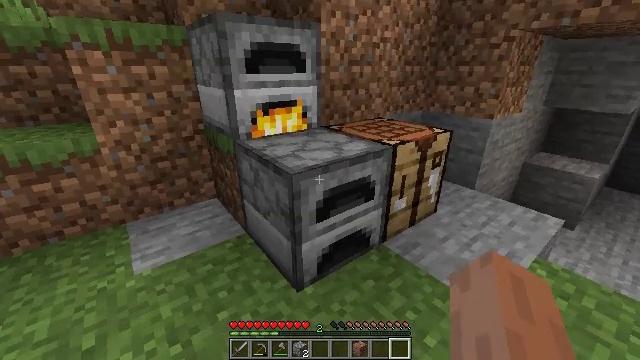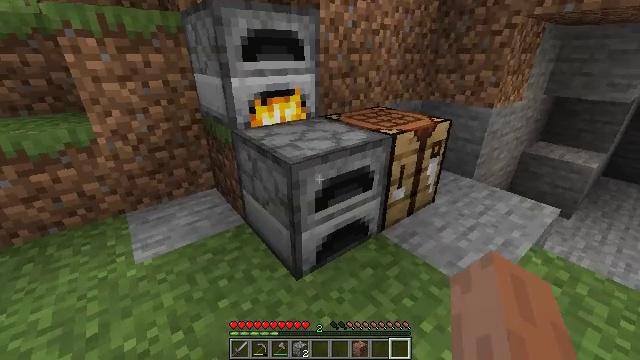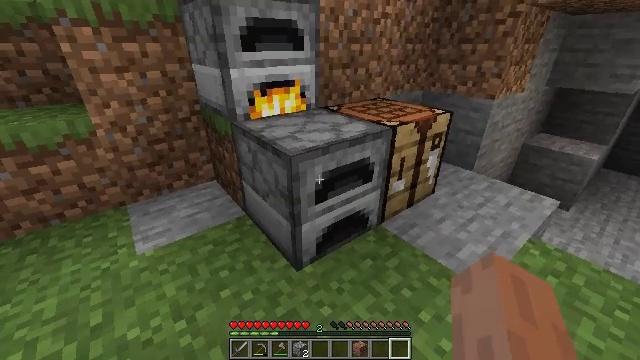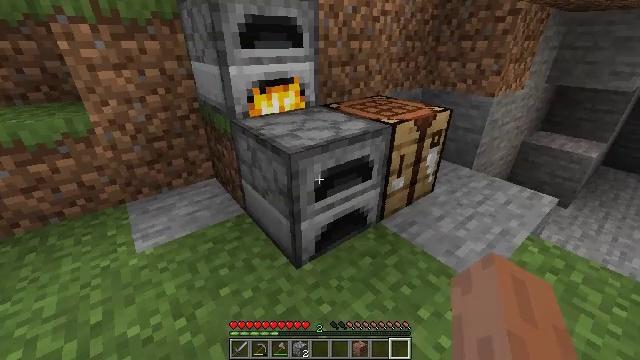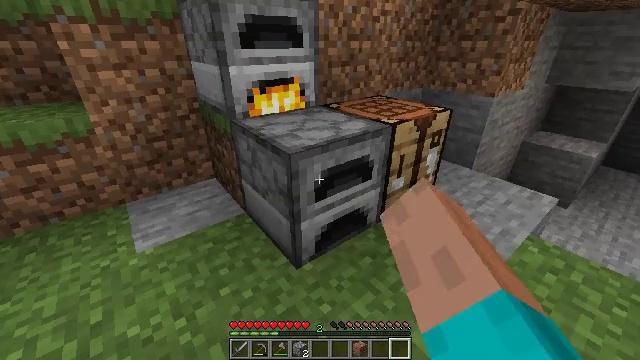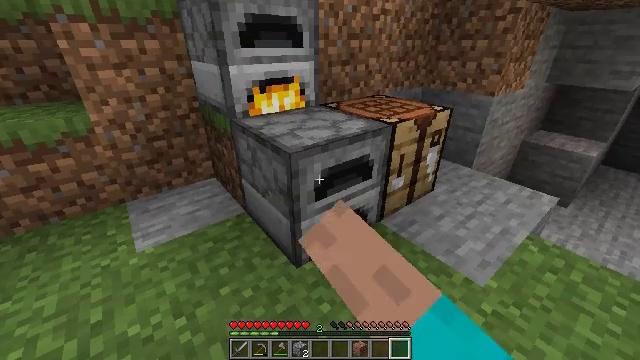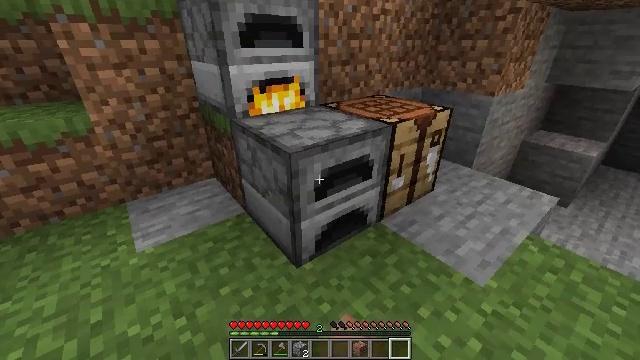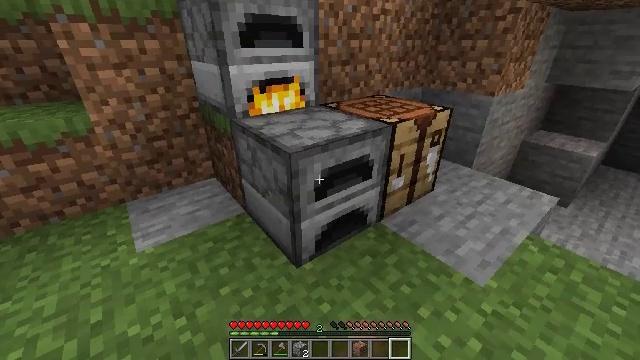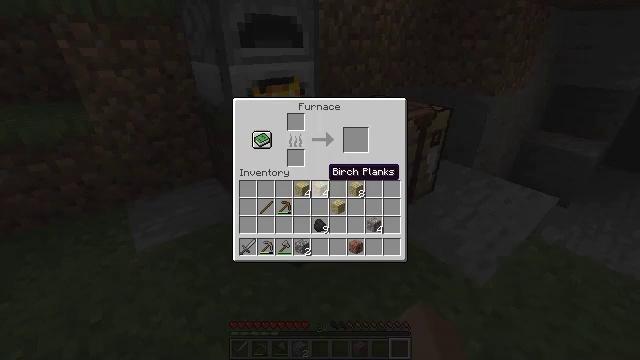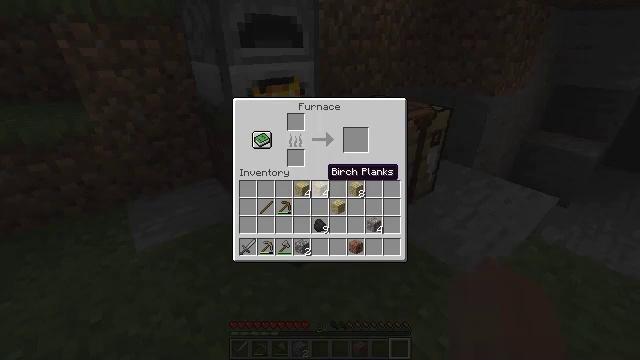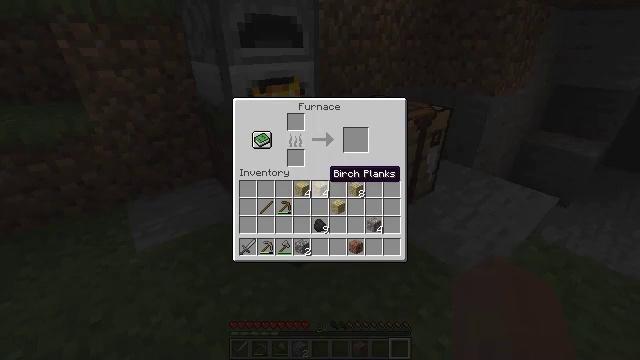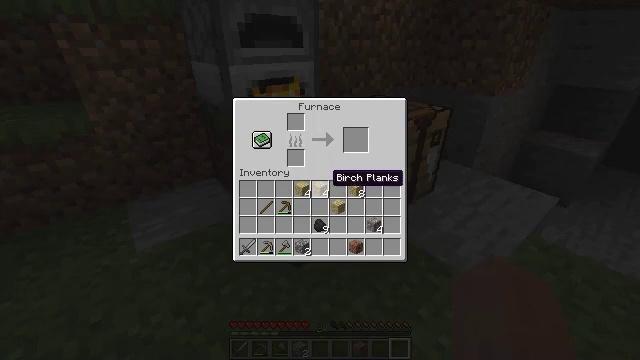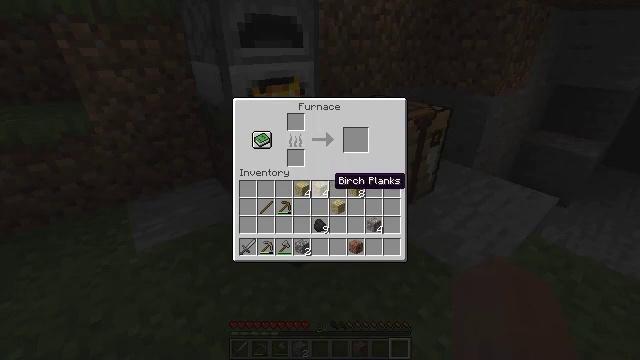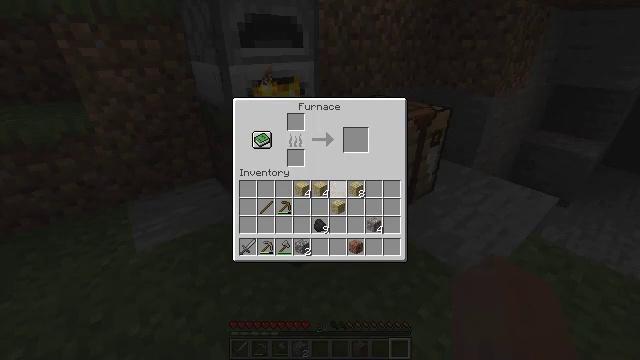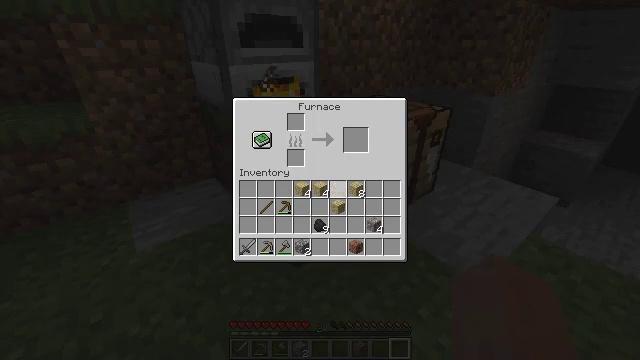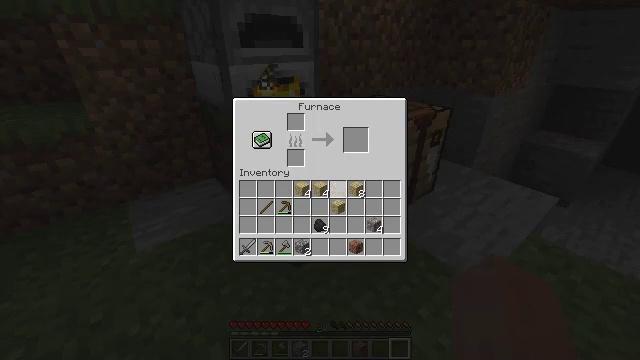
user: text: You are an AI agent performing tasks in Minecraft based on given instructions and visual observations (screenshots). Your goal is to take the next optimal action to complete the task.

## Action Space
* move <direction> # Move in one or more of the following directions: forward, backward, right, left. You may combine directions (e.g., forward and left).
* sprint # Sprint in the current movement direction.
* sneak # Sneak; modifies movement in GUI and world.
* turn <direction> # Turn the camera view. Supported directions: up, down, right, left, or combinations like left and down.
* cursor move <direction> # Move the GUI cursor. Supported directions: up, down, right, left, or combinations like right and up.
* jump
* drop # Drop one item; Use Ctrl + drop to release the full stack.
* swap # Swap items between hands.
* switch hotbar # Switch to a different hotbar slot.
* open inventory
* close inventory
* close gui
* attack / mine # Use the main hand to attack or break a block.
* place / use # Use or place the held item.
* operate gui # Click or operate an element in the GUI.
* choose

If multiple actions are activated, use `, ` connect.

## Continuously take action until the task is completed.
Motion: motion action
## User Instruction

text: Kill mobs.
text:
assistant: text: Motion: turn down
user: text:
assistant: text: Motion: turn down
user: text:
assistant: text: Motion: use / place
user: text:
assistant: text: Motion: use / place
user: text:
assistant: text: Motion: use / place
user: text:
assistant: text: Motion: use / place
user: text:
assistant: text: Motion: no_op
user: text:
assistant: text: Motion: no_op
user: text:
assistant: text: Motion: sneak
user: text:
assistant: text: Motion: sneak
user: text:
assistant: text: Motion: sneak
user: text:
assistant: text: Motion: sneak
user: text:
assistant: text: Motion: sneak
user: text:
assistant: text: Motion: sneak
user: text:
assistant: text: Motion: sneak
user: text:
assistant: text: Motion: sneak, cursor move down
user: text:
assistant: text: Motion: sneak, cursor move down
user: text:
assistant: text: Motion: sneak, cursor move down
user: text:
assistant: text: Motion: sneak
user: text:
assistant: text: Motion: sneak
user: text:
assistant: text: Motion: sneak, operate gui
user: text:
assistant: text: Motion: sneak, operate gui
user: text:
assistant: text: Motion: sneak, operate gui
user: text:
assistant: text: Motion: sneak, cursor move right
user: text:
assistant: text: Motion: sneak, cursor move right
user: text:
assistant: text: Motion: sneak
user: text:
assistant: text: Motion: sneak
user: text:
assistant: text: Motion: sneak
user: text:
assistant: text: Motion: sneak
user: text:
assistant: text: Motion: sneak